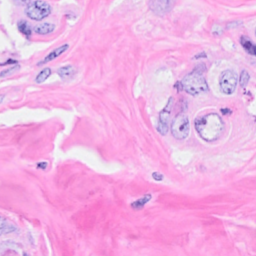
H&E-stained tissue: Breast